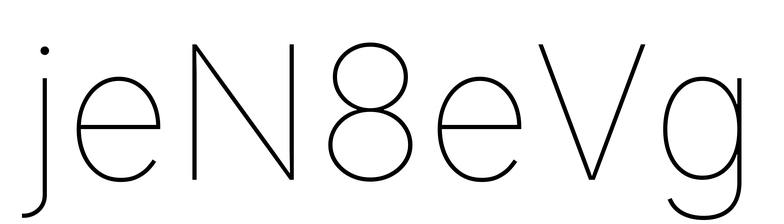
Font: Inter_Thin